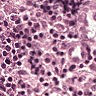
Metastatic tissue present: no